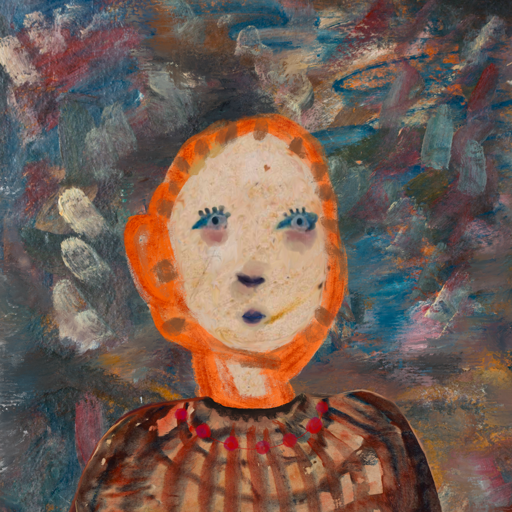
Background: Boggyland, Head And Neck Front: Rupkatha, Face Front: Hill_Girl, Bust: Orphan, Hair Front: Blank, Head Accessory: Blank, Second Necklace: Blank, Necklace: Irani_3, Baby: Blank